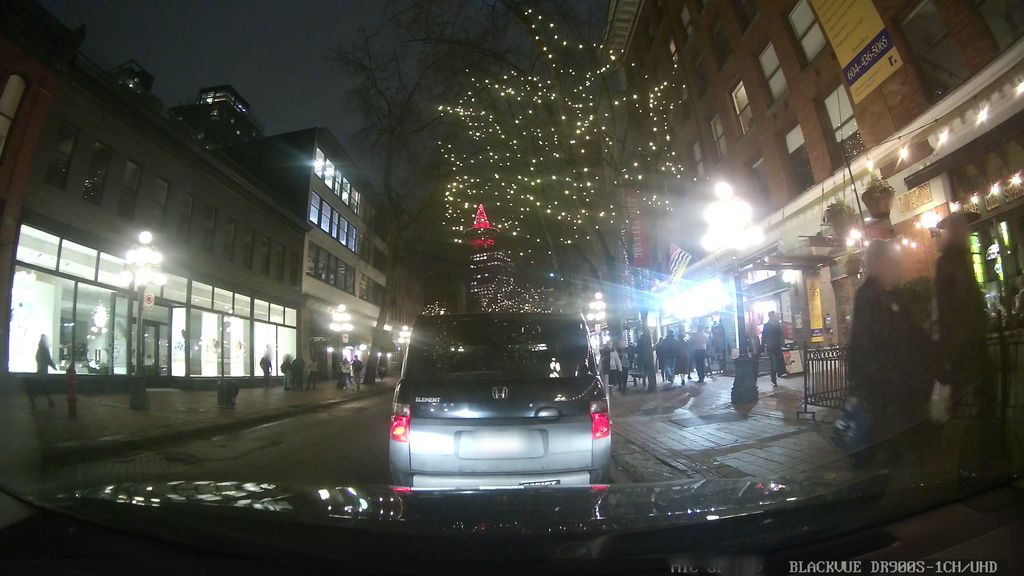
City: vancouver